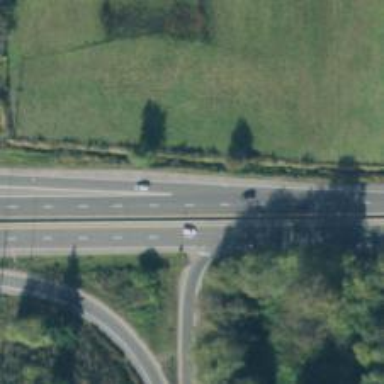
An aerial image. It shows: Trunk link highway.